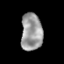
Tissue: prostate
Cell type: T cells
Senescence score: 0.1742
Nuclear area (px): 778
Mean DAPI intensity: 155.675